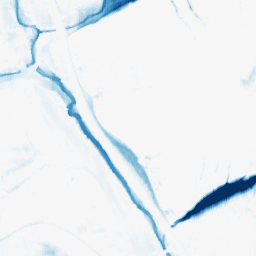
Category: morphological
Decomposition family: morphological_ellipse
Decomposition parameters: operation: closing
width: 30
height: 10
Upsampling method: fft_zeropad
Upsampling parameters: scale: 4
Upsampling scale: 4